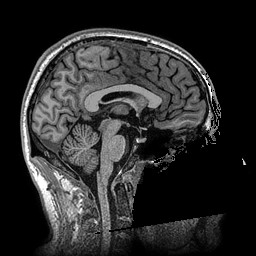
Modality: T1w
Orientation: sagittal
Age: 32
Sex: male